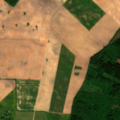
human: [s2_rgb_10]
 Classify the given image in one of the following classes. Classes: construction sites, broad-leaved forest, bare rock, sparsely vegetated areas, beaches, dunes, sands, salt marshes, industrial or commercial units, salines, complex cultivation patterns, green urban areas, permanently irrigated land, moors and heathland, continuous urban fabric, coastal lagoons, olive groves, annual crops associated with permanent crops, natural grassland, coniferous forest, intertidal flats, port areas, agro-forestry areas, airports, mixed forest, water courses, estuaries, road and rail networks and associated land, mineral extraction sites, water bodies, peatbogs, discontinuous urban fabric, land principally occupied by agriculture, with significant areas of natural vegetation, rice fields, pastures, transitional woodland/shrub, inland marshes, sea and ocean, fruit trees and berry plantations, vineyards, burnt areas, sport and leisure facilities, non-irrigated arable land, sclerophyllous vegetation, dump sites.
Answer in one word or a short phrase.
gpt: non-irrigated arable land, complex cultivation patterns, broad-leaved forest, mixed forest, transitional woodland/shrub